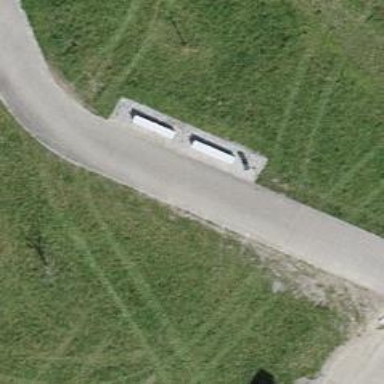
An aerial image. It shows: Concrete bench.